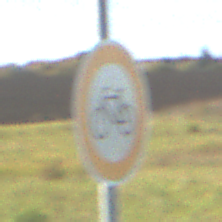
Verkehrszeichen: VerbotRadverkehr
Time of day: MorningAfternoon
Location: Outdoor (Nature)
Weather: Clear
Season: Autumn
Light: Natural